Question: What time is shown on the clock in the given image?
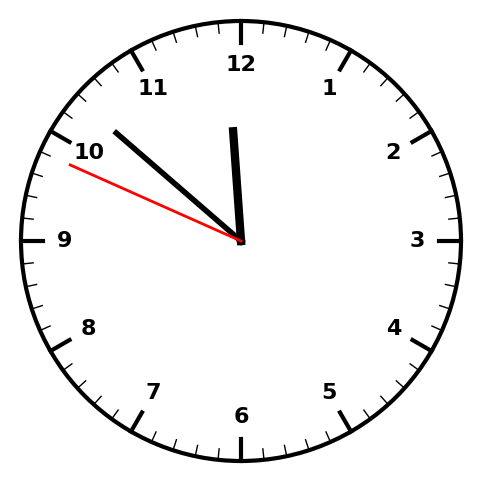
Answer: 11:51:49